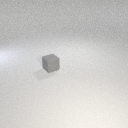
small gray rubber cube